Interaction volume radius: 5 \u00c5
Interaction volume height: 40 \u00c5
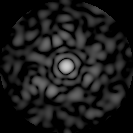
Disorder parameter: 0.808